Question: I have an undirected graph (a Protein-Protein Interaction network, PPi) for which I know the degree distribution approximates a power-law distribution. I want to create 1,000 random graphs replicating the number of nodes, edges and "similar" power-law outdegree distribution.
My real graph 'g.lcc' has:
'''
> g.lcc
#IGRAPH UN-- <PHONE> --
#+ attr: name (v/c), V3 (e/n)
'''
What I did so far was:
'''
#Calculate the alpha for my distribution
alpha <- power.law.fit(degree(g.lcc, mode="out"))
#$continuous
#[1] FALSE
#$alpha
#[1] 4.529602
#$xmin
#[1] 178
#$logLik
#[1] -1123.405
#$KS.stat
#[1] <PHONE>
#$KS.p
#[1] <PHONE>
'''
Then I run 'statitc.power.law.game' using as 'exp.out' the alpha generated with 'power.law.fit':
'''
random.g <- static.power.law.game(12551, 166189, 4.53, exponent.in=-1, finite.size.correction=T)
'''
However when I do that the two distributions are not even similar...
Any help??
P.S attached two images with real.ppi and random.g

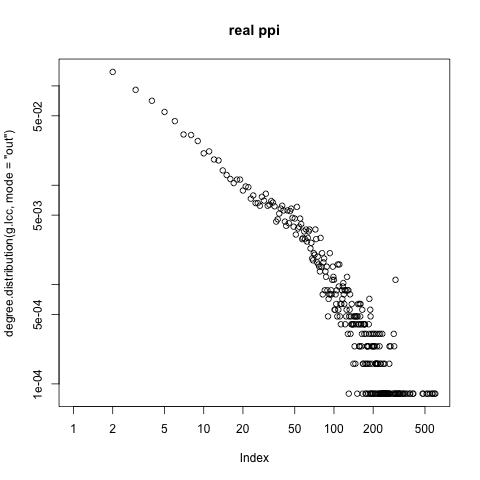
Answer: How do you know that the degree distribution of your PPI network approximates a power-law? It could be any other fat-tailed distribution as well. Also, the '$xmin' value of the resulting power law fit indicates that the best fit is achieved by a lower cutoff at degree=178 and whatever happens at degrees below 178 is not approximated by the exponent that the method fitted.
If you want to create a random network that has the same degree distribution as your graph, you can try using 'degree.sequence.game' to generate one from scratch (make sure you use 'method="vl"' or 'method="simple.no.multiple' if you want to avoid multiple edges between the same pair of nodes), or use 'rewire.edges' to rewrite the edges of your graph.
Re power laws, I recommend reading <URL> about power-law-like distributions in empirical data.